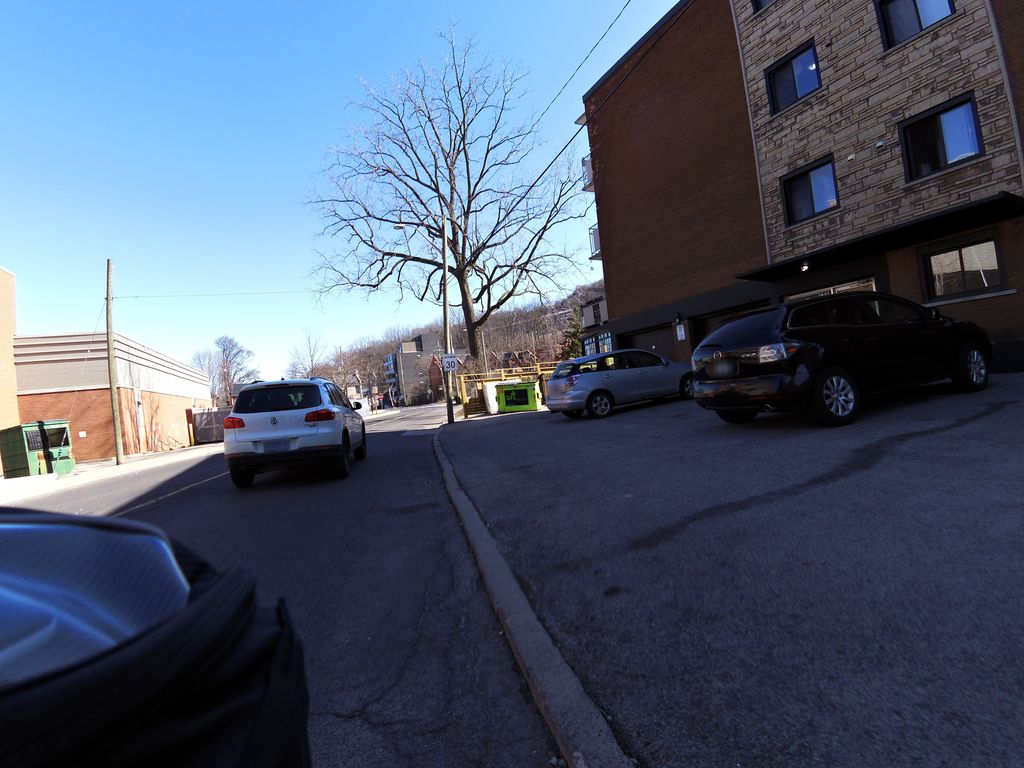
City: hamilton